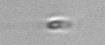
Label: flagellate_morphotype3